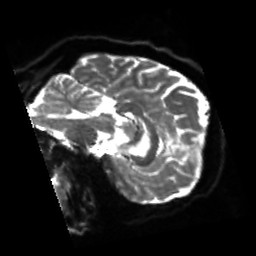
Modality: sbref
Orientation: sagittal
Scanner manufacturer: siemens
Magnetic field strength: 3 T
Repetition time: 4 s
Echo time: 0.0594 s